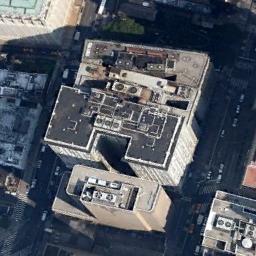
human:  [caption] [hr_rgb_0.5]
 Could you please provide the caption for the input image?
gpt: The commercial area is near the road with many cars .

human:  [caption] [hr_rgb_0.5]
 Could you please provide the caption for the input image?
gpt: In a commercial district there are several tall buildings of different shapes and several roads with many cars .

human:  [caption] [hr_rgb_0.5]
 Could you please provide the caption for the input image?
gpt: A commercial area with some connected buildings is surrounded by some roads .

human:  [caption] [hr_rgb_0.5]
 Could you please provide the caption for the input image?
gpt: The green space is large .

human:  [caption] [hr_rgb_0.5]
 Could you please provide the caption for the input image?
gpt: There are some buildings by the roadside on a commercial area .